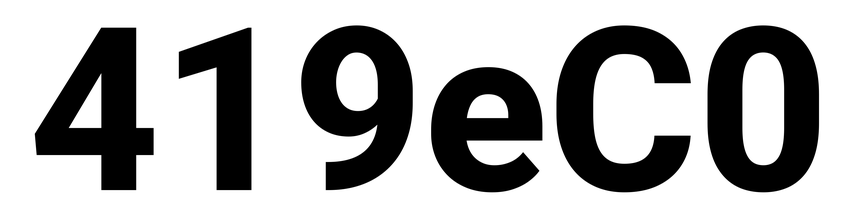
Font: Roboto_ExtraBold